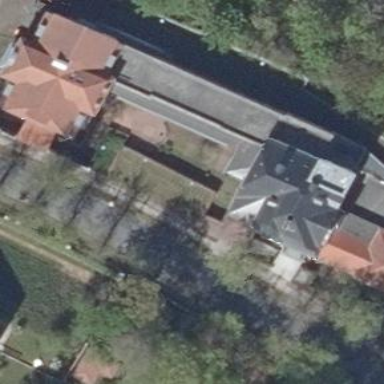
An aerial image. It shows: Government building with flat black roof.